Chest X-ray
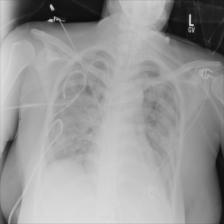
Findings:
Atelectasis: negative
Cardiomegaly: negative
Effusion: negative
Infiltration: negative
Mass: negative
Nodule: negative
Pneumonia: negative
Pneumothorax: negative
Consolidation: negative
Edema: negative
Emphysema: negative
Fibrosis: negative
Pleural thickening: negative
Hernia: negative